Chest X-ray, PA view. Patient: 19 years old, sex F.
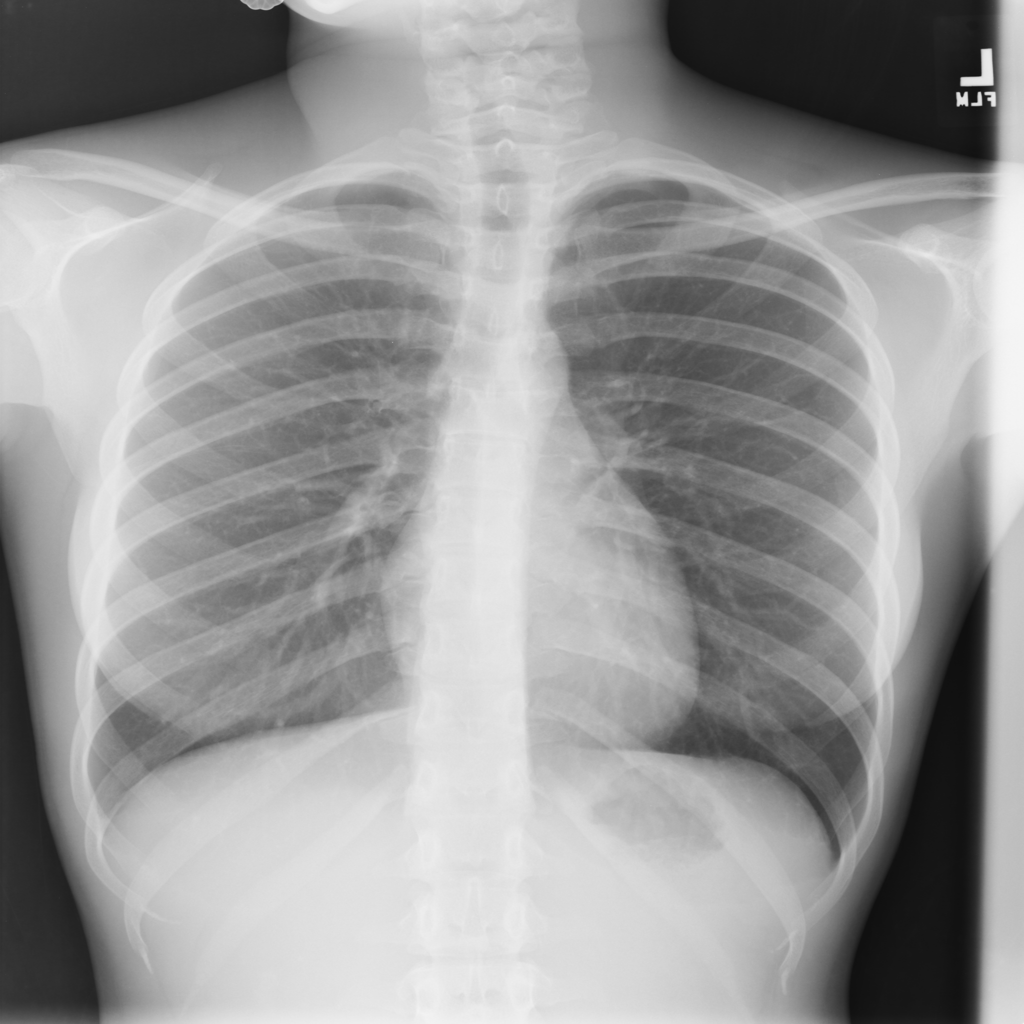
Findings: No Finding